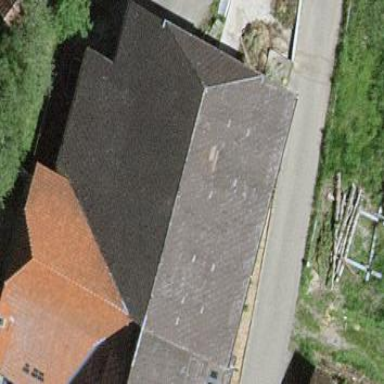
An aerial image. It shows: Farm building.